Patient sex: M
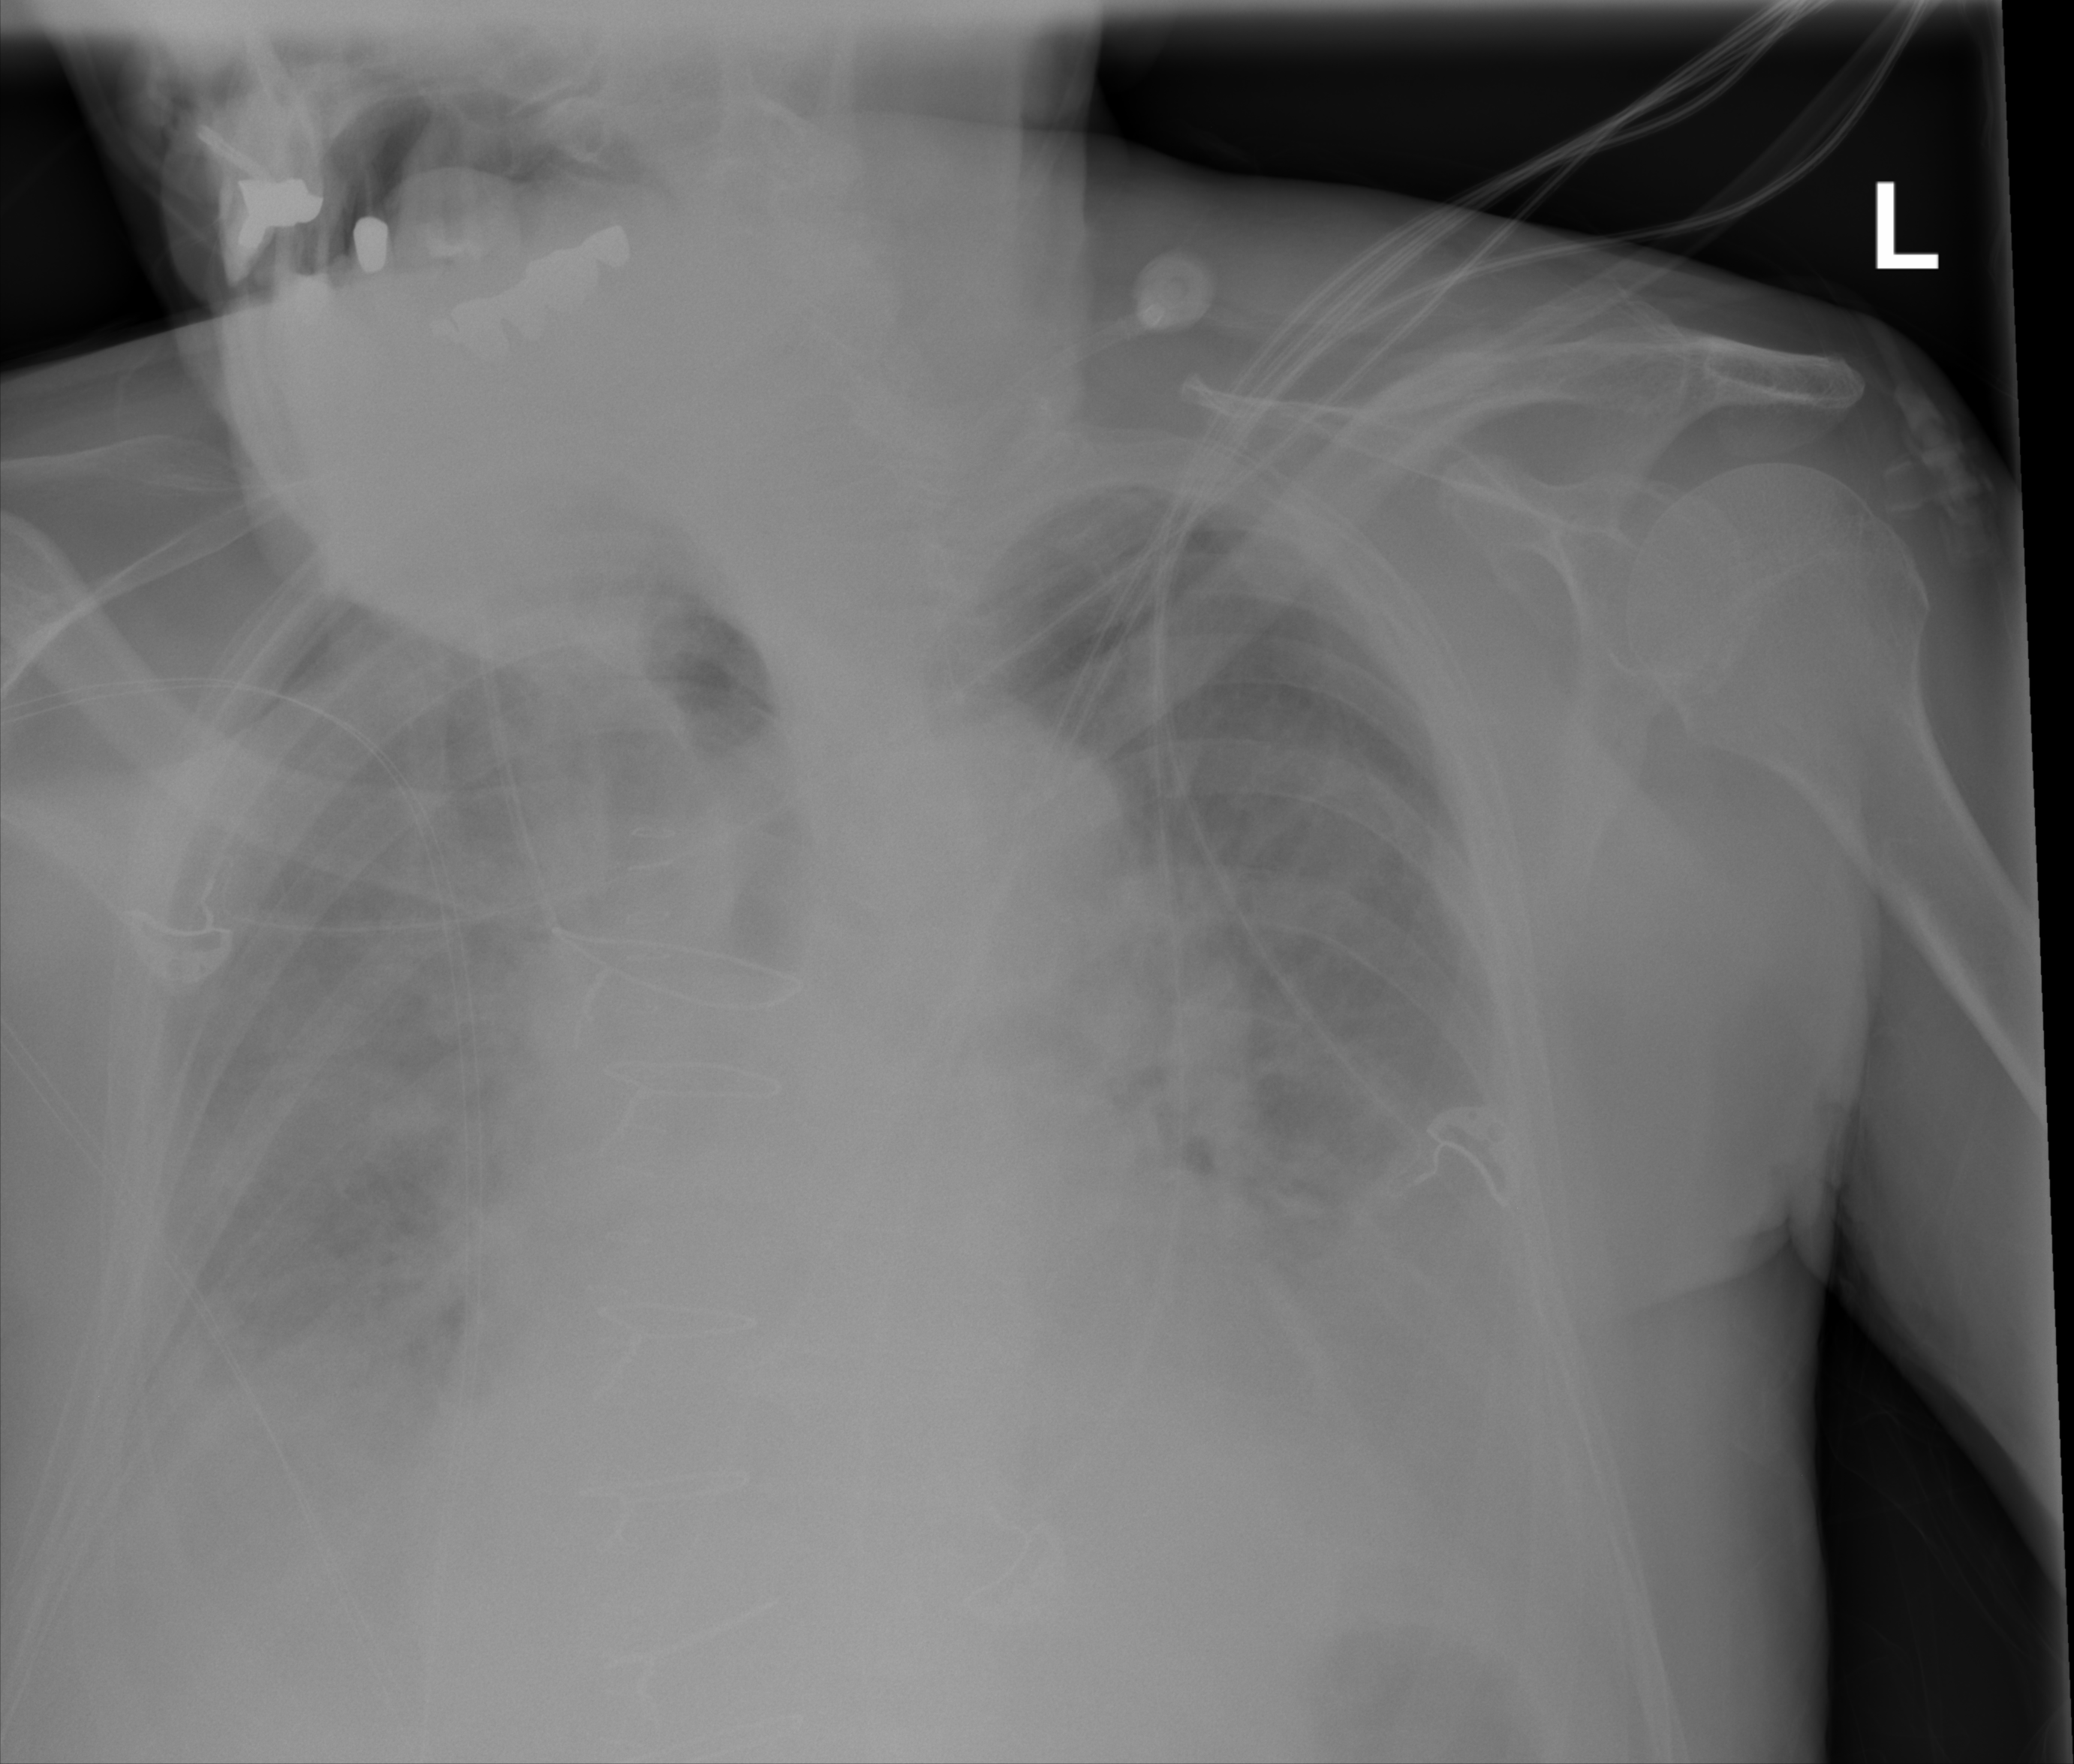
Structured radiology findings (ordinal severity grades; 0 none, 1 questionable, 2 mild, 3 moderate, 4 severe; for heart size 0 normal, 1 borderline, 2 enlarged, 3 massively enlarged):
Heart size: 2
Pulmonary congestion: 2
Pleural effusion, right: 3
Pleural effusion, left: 3
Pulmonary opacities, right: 0
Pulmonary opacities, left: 0
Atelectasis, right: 3
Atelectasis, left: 3